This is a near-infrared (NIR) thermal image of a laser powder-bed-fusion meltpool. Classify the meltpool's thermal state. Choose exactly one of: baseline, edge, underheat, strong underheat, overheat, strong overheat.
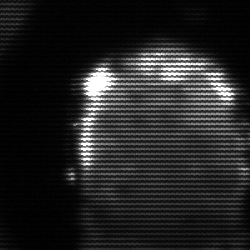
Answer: baseline